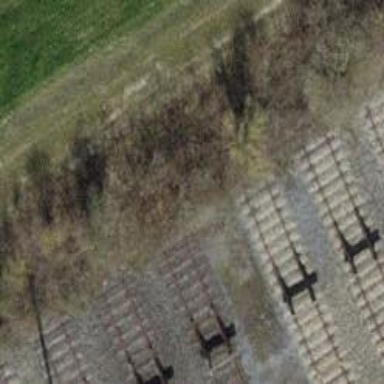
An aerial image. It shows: Railway buffer stop.